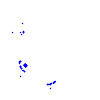
Particle: proton